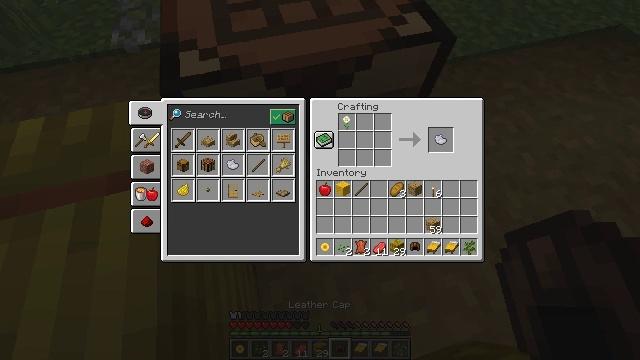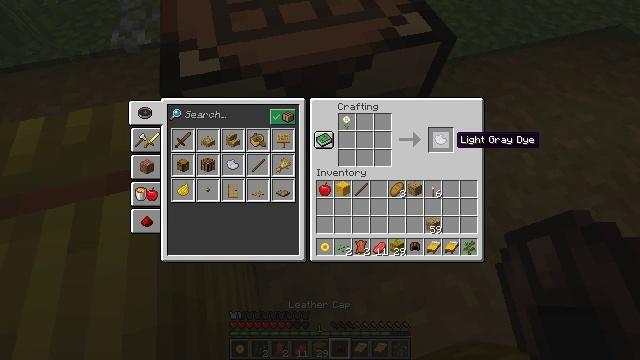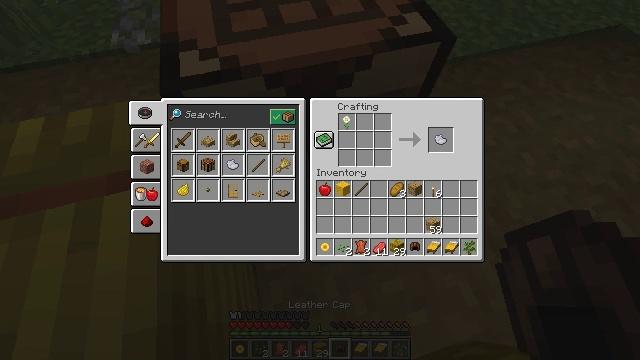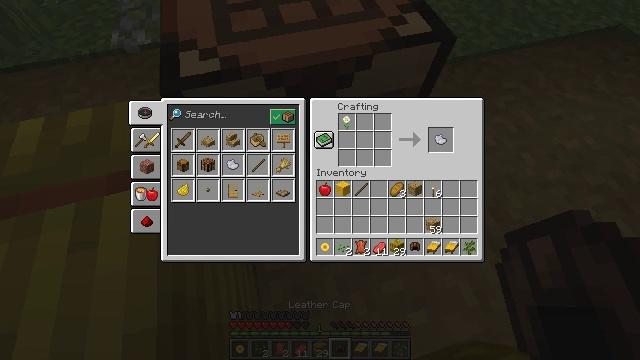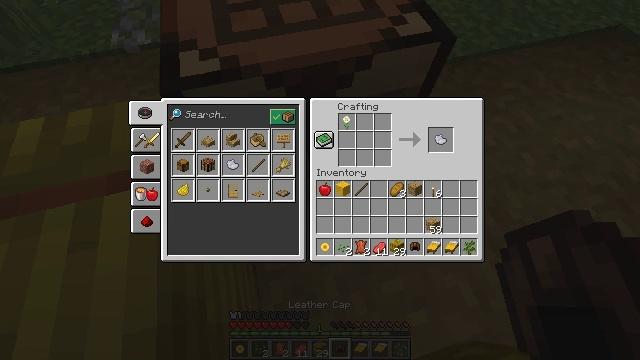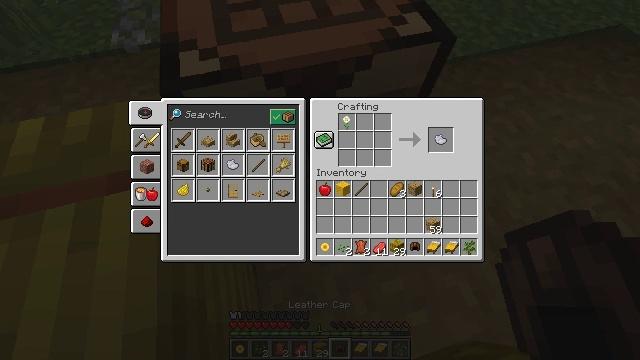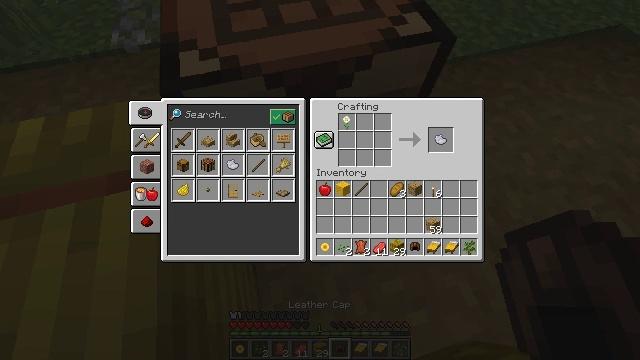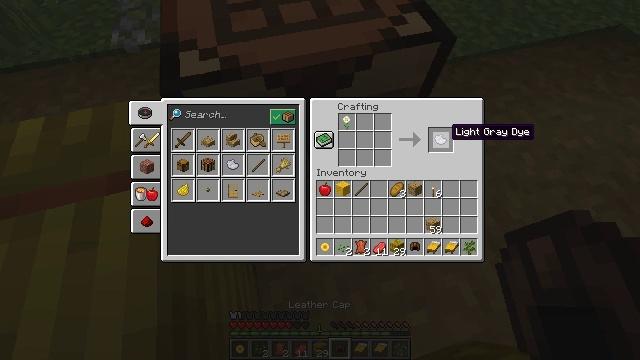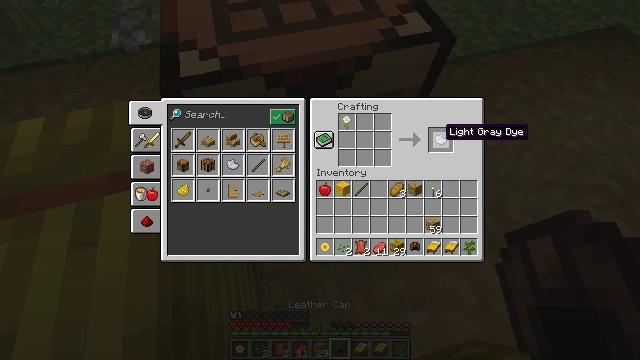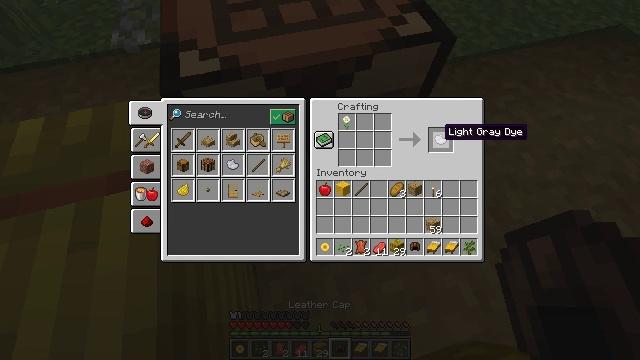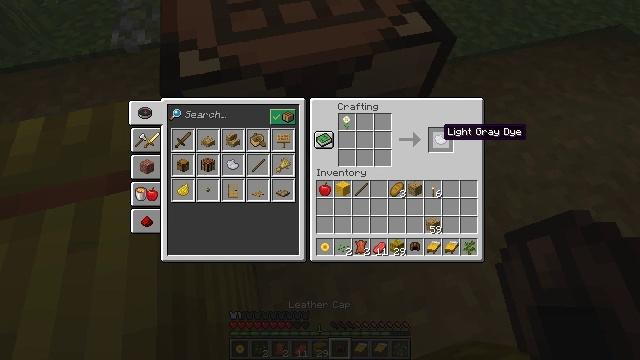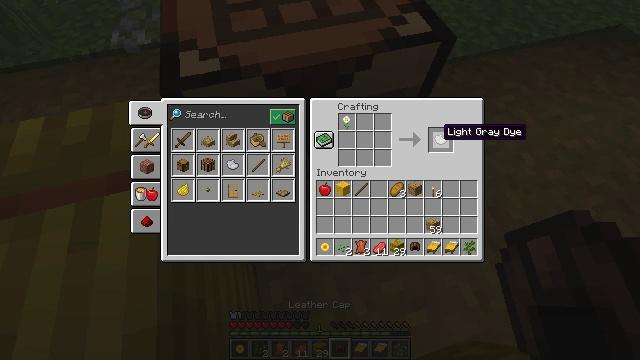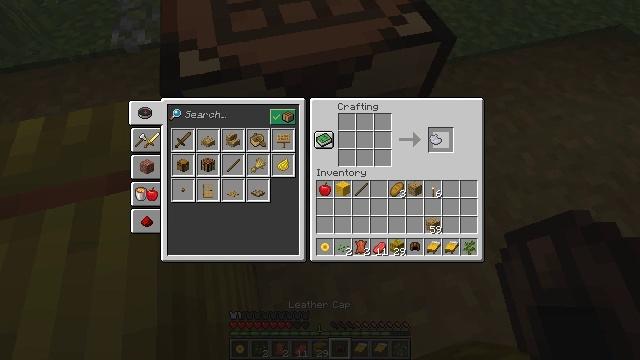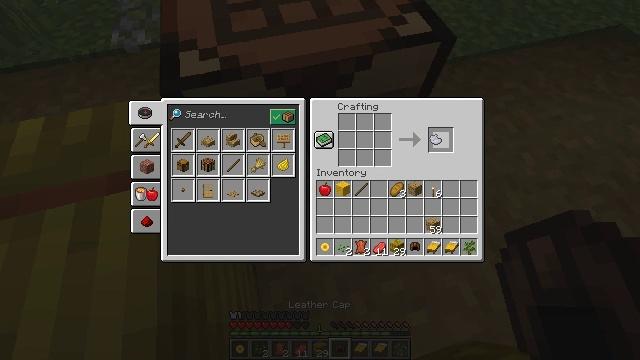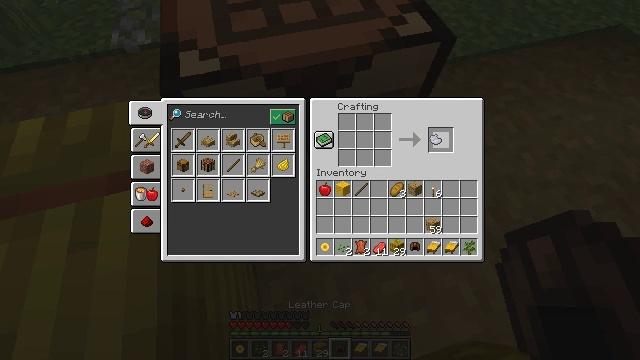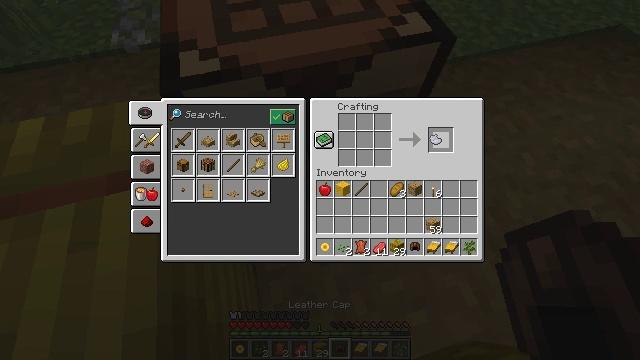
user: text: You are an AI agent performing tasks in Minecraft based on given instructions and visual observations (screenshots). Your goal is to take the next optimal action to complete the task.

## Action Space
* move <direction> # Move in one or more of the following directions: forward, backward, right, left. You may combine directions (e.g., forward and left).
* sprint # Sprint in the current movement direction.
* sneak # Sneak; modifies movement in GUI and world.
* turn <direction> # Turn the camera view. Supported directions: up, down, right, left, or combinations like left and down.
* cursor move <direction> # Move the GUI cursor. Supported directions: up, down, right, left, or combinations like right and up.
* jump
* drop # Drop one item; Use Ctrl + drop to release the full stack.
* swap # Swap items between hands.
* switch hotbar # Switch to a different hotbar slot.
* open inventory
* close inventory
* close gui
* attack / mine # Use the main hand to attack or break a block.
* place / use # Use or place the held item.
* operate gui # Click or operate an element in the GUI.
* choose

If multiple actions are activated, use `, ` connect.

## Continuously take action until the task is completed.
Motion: motion action
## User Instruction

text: Open your crafting table to make light gray dye.
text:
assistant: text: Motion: turn right
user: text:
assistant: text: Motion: no_op
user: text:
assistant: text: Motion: no_op
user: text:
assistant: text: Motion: no_op
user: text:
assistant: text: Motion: no_op
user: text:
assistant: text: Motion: no_op
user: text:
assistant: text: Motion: no_op
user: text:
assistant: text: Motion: no_op
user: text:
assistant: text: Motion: no_op
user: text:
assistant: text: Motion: no_op
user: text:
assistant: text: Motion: no_op
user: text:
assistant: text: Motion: attack / mine
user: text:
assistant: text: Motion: attack / mine
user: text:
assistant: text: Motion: attack / mine
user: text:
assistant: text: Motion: attack / mine
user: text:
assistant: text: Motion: no_op
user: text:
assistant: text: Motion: turn down
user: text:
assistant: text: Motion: no_op